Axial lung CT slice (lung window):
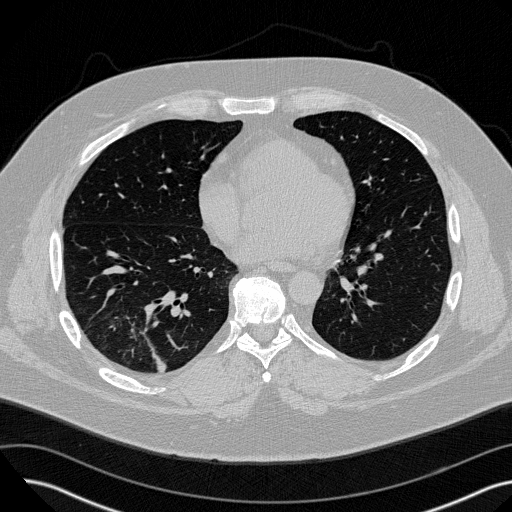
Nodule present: no